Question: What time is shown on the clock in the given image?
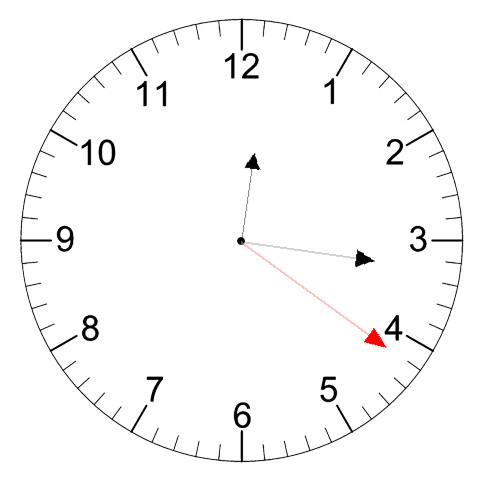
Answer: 12:16:21